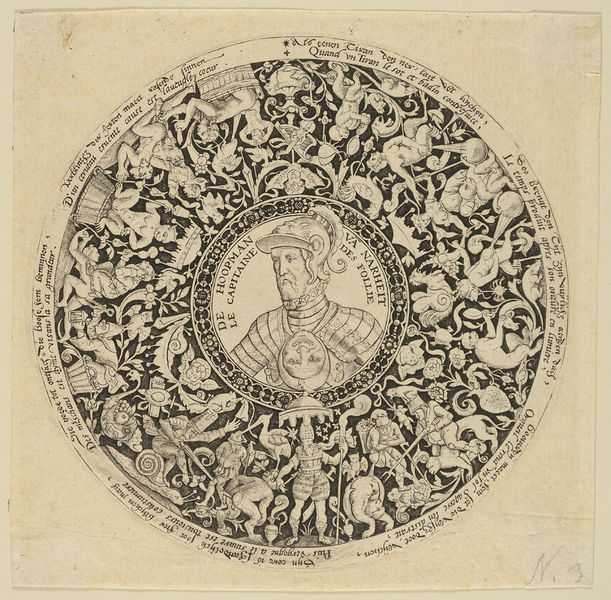
Titel: Schalenboden mit Medaillon mit dem Brustbild des Fürsten Alva als 'De Hoopman va Narheit'
Künstler: Theodor de Bry
Standort: Hamburg
Institution: Museum für Kunst und Gewerbe Hamburg
Schlagwörter: vogel, blumen, schwarz, weiss, tiere, spiegel, person, brustbild, kreis, rund, affe, vase, papier, blumenvase, grafik, graphik, korb, dreiviertelansicht, fotografie, photographie, panzer, narr, medaillon, druckgraphik, schwarz weiss, druckgrafik, stich, herrscher, karton, kunstgewerbe, eitelkeit, wesen, fabelwesen, herrscherin, kapitän, hahn, kupferstich, eule, kunsthandwerk, ungeheuer, frosch, symbole, monster, groteske, affen, ratte, herrscherbildnis, nager, fabeltier, hochmut, fabeltiere, eulen, zwitterwesen, monstrum, dummkopf, staatsportrait, historische, reproduktionen, goldschmiedearbeiten, kaiserbildnis, industriedesign, druckerzeugnisse, raund, landesherr, persönlichkeit, geflügel, tierornamente, staatsporträt, rüstung, landesherrin, ornamentstich, vorlageblätter, tölpel, rana, nagetiere, kröte, follie, hoopman, verrücktheit